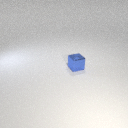
small blue metal cube